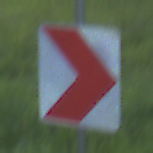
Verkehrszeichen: RichtungstafelnInKurvenKleinLinks
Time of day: MorningAfternoon
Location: Outdoor (Nature)
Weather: PartlyCloudy
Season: NotSpecified
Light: Natural